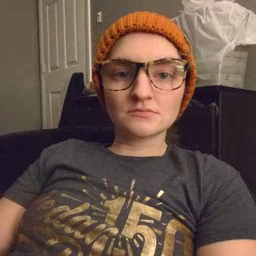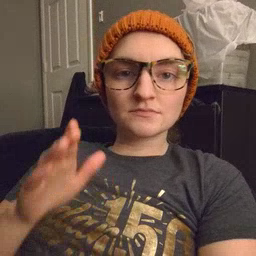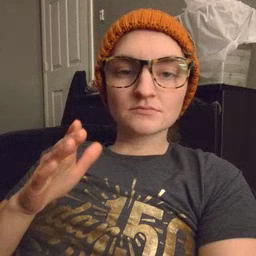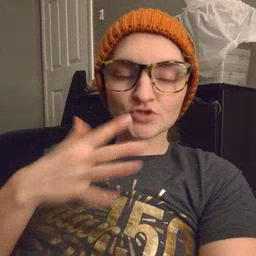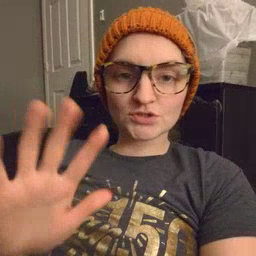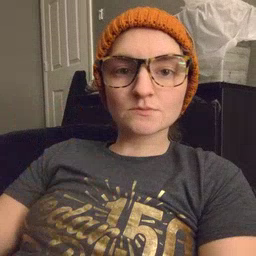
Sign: finish